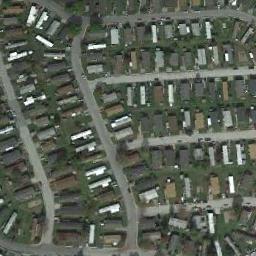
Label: mobile_home_park